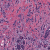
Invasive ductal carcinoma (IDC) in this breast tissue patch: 0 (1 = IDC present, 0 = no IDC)